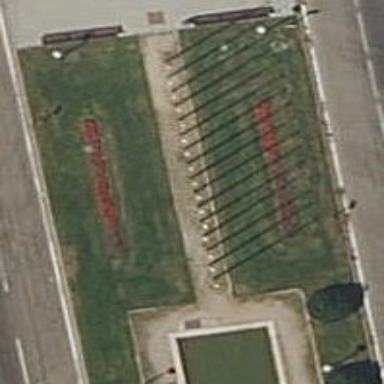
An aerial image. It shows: Flagpole structure.